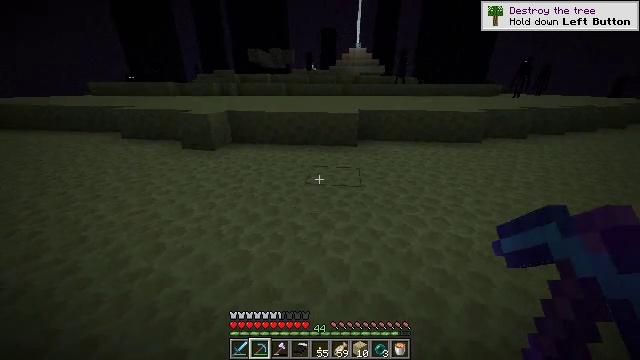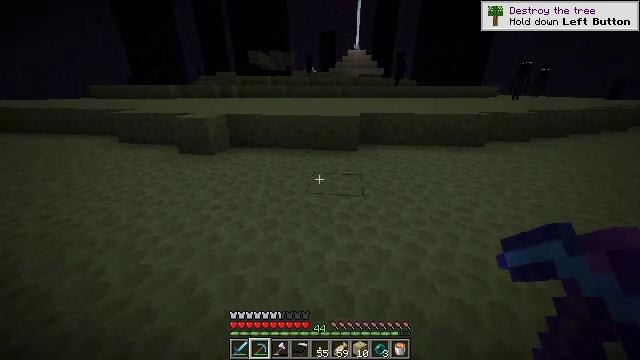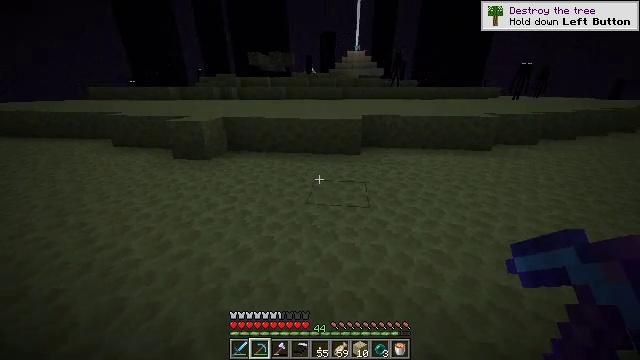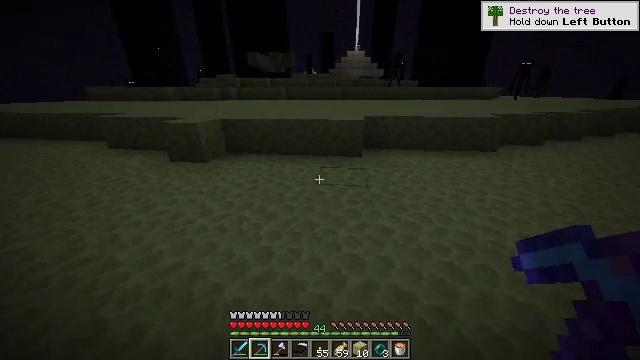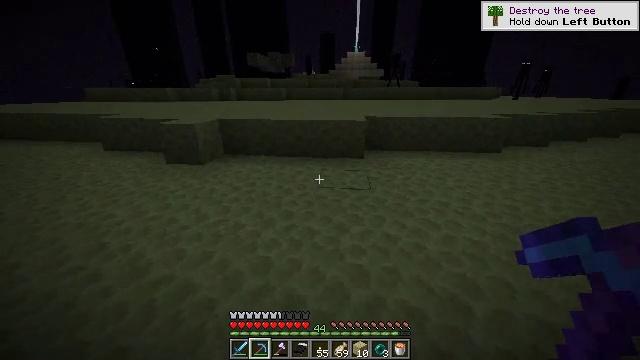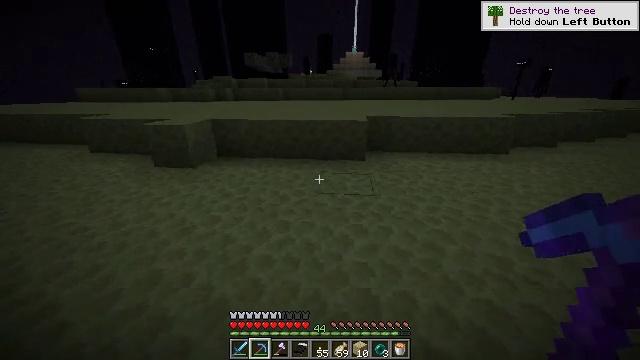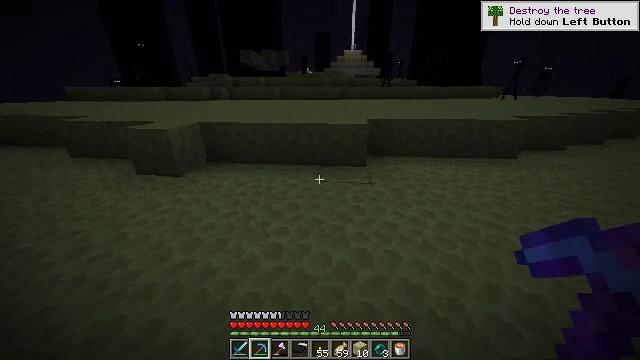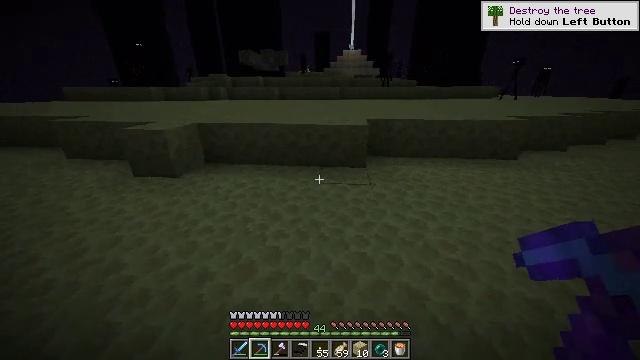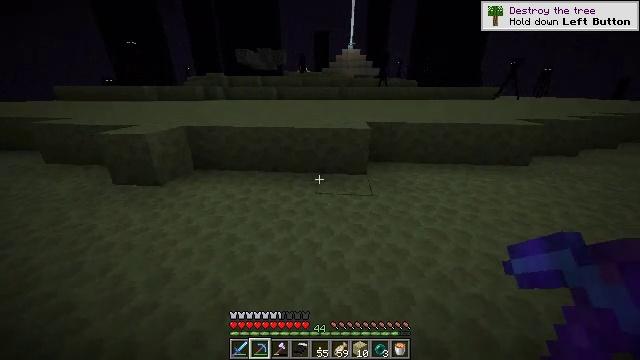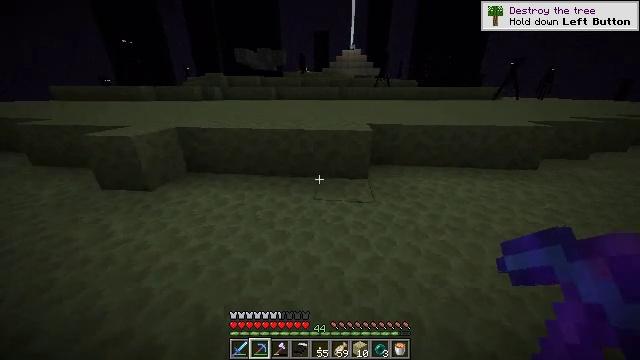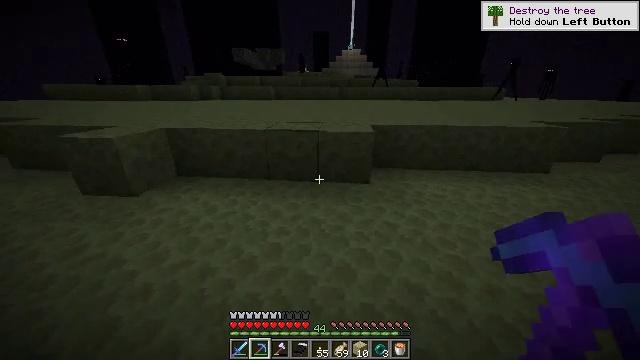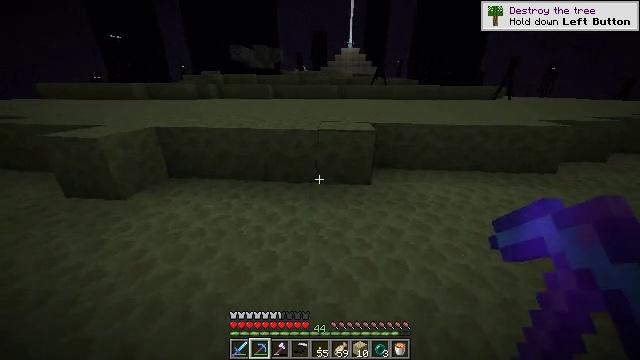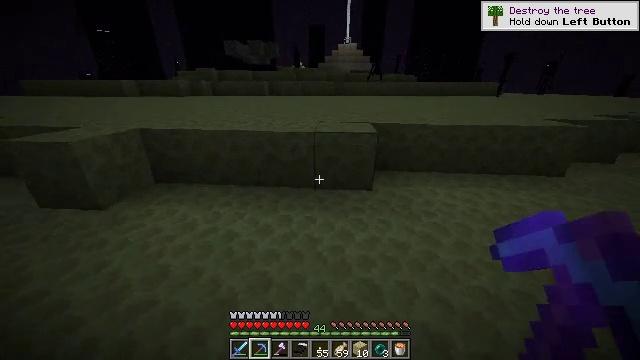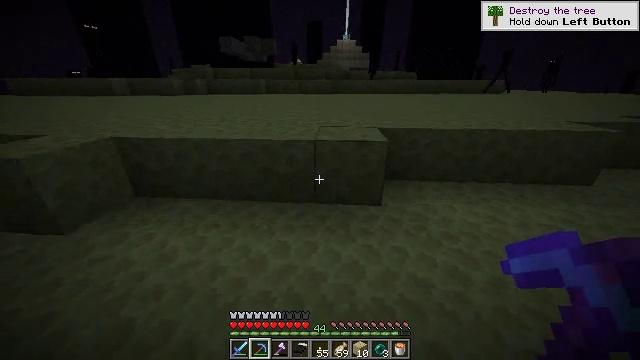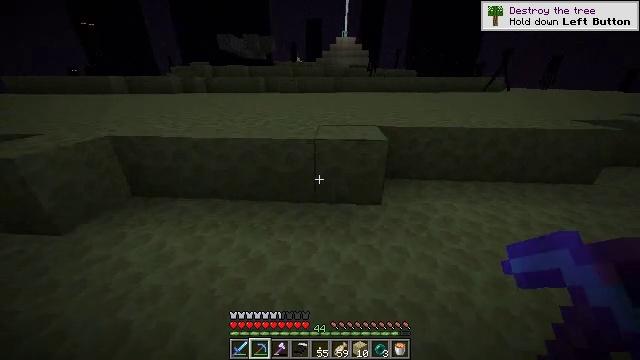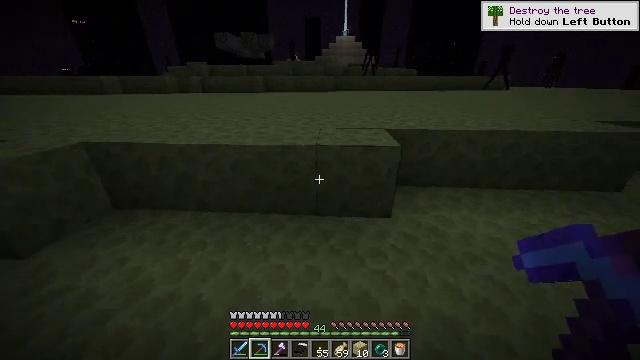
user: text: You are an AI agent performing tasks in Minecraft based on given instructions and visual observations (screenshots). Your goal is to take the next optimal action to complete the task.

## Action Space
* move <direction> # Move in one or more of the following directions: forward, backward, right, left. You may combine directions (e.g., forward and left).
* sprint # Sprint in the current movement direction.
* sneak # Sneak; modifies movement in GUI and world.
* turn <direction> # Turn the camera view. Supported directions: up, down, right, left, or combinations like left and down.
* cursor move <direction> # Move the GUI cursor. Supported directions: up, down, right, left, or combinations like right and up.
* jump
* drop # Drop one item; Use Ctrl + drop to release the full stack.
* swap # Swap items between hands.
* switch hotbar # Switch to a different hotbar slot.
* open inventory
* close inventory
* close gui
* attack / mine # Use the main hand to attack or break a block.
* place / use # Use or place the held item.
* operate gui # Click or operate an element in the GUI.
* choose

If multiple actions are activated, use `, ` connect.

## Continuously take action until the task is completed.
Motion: motion action
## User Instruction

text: Get end stone bricks for building or crafting.
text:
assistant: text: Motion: move forward
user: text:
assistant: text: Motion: move forward
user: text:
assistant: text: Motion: move forward
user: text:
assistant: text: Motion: move forward
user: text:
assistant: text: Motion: move forward
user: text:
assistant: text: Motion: move forward
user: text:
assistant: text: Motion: move forward
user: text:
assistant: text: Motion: move forward
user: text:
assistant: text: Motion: move forward
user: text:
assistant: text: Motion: move forward
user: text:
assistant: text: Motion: move forward
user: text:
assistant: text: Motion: move forward
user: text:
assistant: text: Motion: move forward
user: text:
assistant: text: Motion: move forward
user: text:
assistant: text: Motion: move forward
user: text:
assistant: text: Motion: move forward
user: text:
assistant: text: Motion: move forward, jump
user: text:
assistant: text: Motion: move forward, jump
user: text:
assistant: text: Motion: move forward, jump
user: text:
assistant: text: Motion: move forward, jump
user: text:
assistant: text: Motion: move forward, jump
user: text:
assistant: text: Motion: move forward
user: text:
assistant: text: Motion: move forward
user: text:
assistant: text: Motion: move forward
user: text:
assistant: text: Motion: move forward
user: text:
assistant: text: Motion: move forward
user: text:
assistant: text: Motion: move forward
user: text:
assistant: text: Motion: move forward
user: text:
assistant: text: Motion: move forward
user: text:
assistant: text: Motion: move forward